Question: How can I fetch position for row in recyclerView and solve the problem of get
'''
public class MyListAdapter extends RecyclerView.Adapter<MyListAdapter.MyViewHolder> {
private String[] listOfItems;
public MyListAdapter(String[] listOfItems){
this.listOfItems = listOfItems;
}
@Override
public MyViewHolder onCreateViewHolder( ViewGroup parent, int i) {
Boolean attachViewImmediatelyToParent = false;
View singleItemLayout = LayoutInflater.from(parent.getContext()).inflate(R.layout.row,parent,attachViewImmediatelyToParent);
MyViewHolder myViewHolder = new MyViewHolder(singleItemLayout);
return myViewHolder;
}
@Override
public void onBindViewHolder(final MyViewHolder holder, int position) {
holder.textShow.setText(listOfItems[position]);
holder.textShow.setOnClickListener(new View.OnClickListener() {
@Override
public void onClick(View v) {
Resolve the problem of get in Toast
Toast.makeText(holder.textShow.getContext(), "you pressed the " + listOfItems.get(holder.getLayoutPosition()+" item"), Toast.LENGTH_SHORT).show();
Resolve the problem of getting in Toast
}
});
}
@Override
public int getItemCount() {
return listOfItems.length;
}
class MyViewHolder extends RecyclerView.ViewHolder{
TextView textShow;
public MyViewHolder(View itemView) {
super(itemView);
textShow = (TextView) itemView.findViewById(R.id.tvphrase);
}
}
}
'''

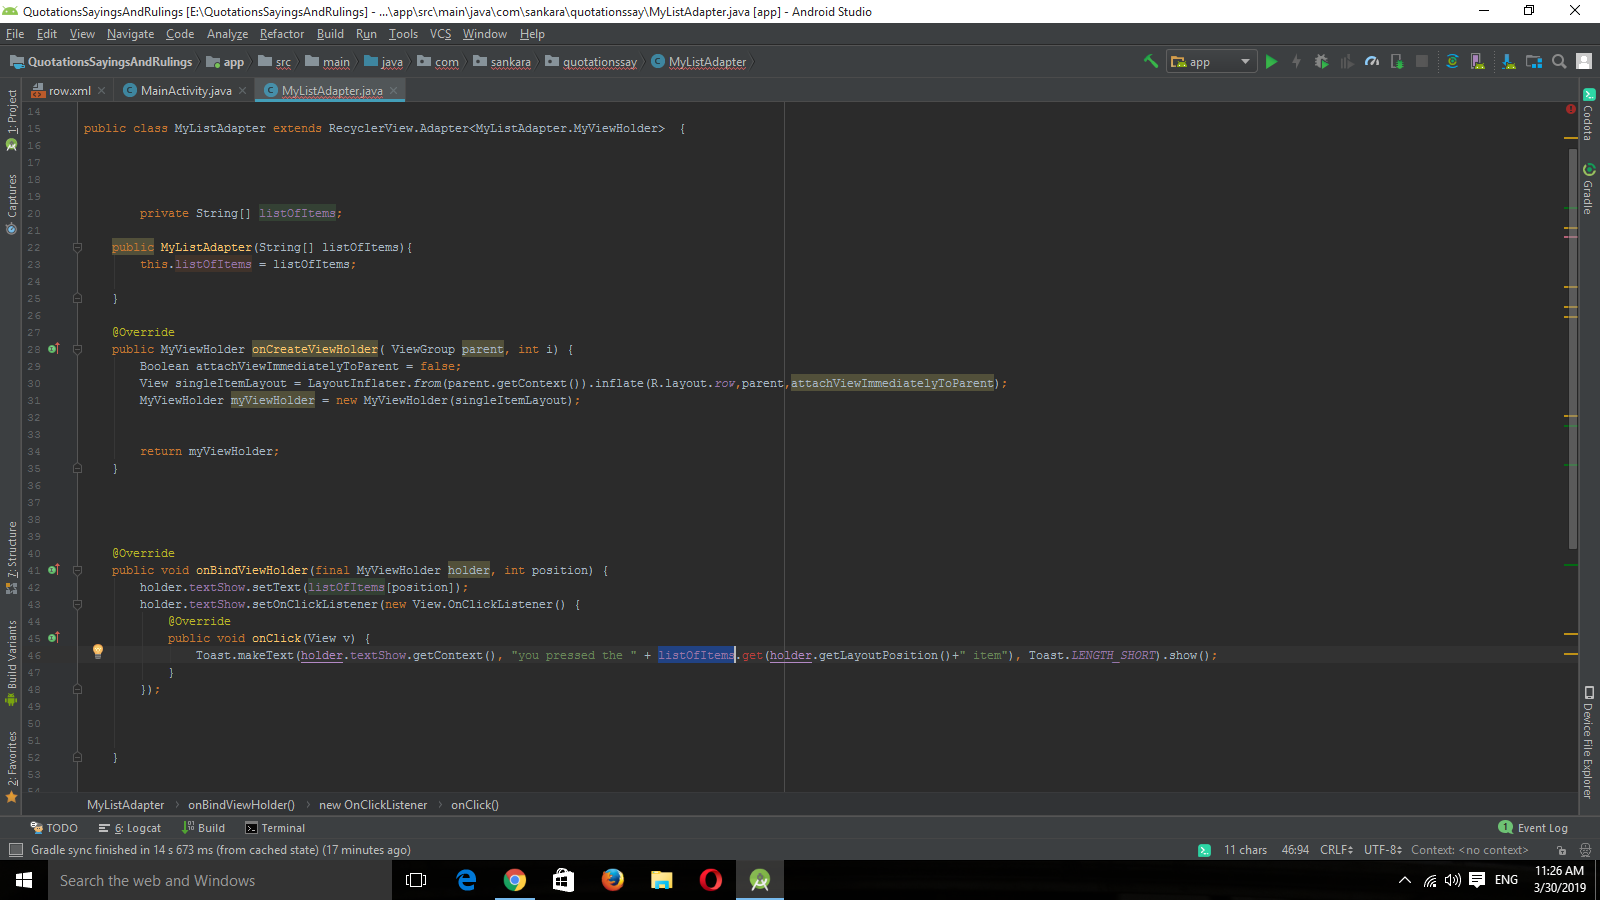
Answer: 'ListofItem' is an 'Array' not a 'List' in Java.
You should use:
'''
listOfItems[holder.getLayoutPosition()];
'''
And you should check if the index of the item you are trying to access at '' is not out of bounds:
'''
if (holder.getLayoutPosition() < listOfItems.length) {
listOfItems[holder.getLayoutPosition()];
}
else {
Log.d("TAG", "Error: index out of bounds");
}
'''
To access members in Java:
- <URL>'
Best